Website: crate-barrel
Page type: gifting
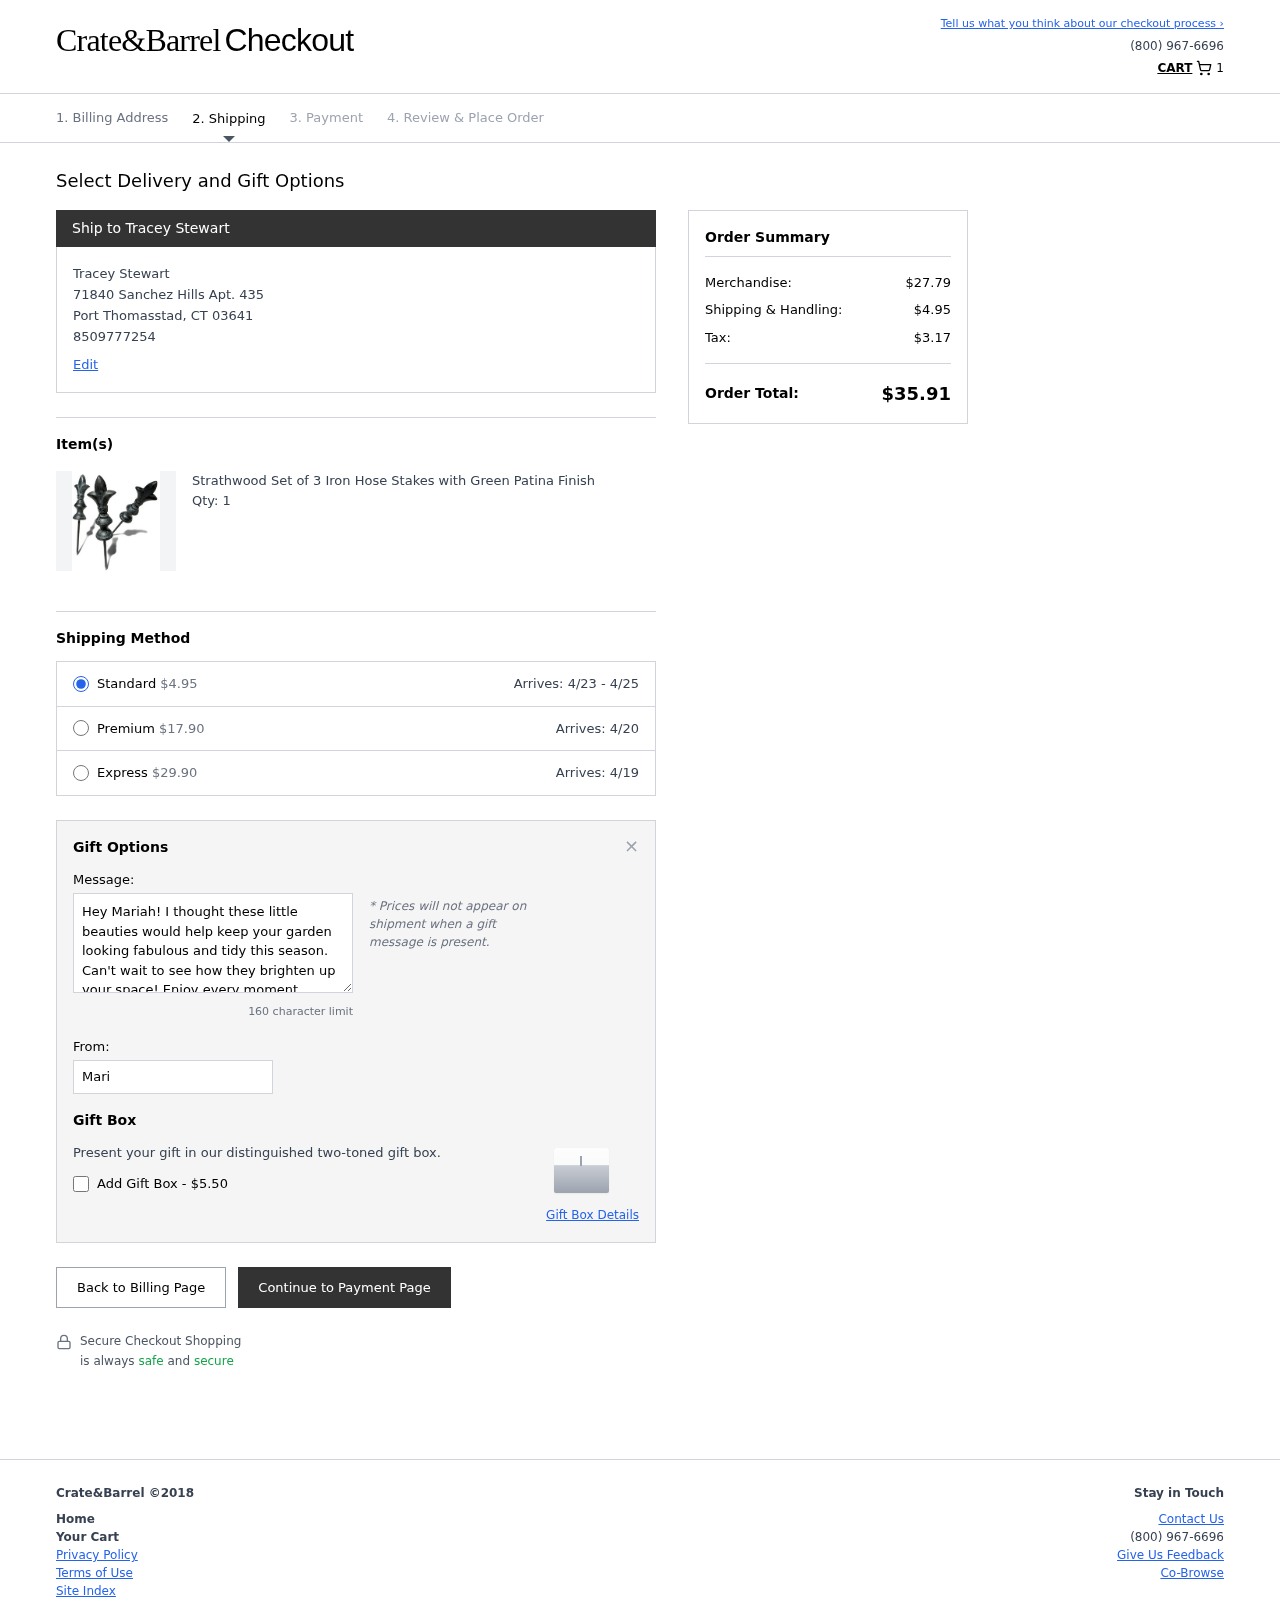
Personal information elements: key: PII_CITY
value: Port Thomasstad
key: PII_FULLNAME
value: Tracey Stewart
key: PII_GIFT_FIRSTNAME
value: Mariah
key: PII_GIFT_MESSAGE
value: Hey Mariah! I thought these little beauties would help keep your garden looking fabulous and tidy this season. Can't wait to see how they brighten up your space! Enjoy every moment outdoors!
Tracey
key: PII_PHONE
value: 8509777254
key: PII_POSTCODE
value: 03641
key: PII_STATE_ABBR
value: CT
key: PII_STREET
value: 71840 Sanchez Hills Apt. 435
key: PII_FULLNAME2
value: Tracey Stewart
Product elements: key: PRODUCT1_NAME
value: Strathwood Set of 3 Iron Hose Stakes with Green Patina Finish
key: PRODUCT1_QUANTITY
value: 1
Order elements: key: ORDER_NUM_ITEMS
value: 1
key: ORDER_SHIPPING_COST
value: $4.95
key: ORDER_DELIVERY_DATE_RANGE
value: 4/23 - 4/25
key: ORDER_PREMIUM_SHIPPING
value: $17.90
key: ORDER_PREMIUM_DATE
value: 4/20
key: ORDER_EXPRESS_SHIPPING
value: $29.90
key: ORDER_EXPRESS_DATE
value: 4/19
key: ORDER_SUBTOTAL
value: $27.79
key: ORDER_TAX
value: $3.17
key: ORDER_TOTAL
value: $35.91